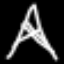
Label: The Eiffel Tower